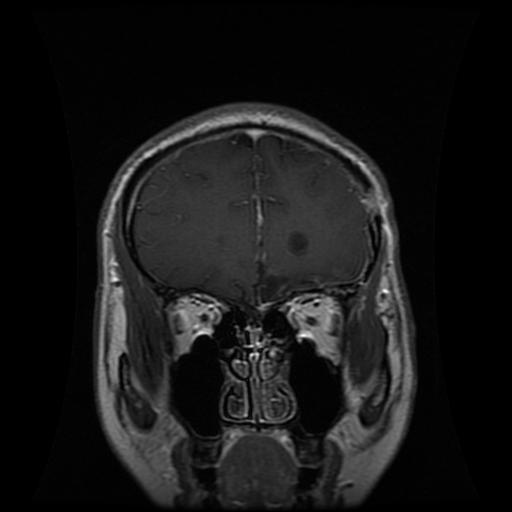
Label: glioma